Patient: sex F, age 56
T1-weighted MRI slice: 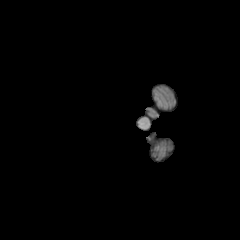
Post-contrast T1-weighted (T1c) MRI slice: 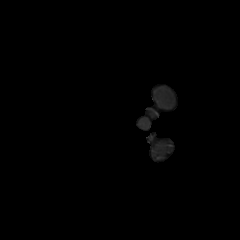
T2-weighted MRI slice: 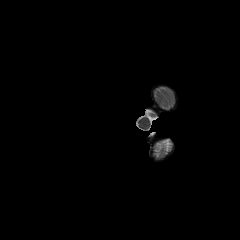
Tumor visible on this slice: no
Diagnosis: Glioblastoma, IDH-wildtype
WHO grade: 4